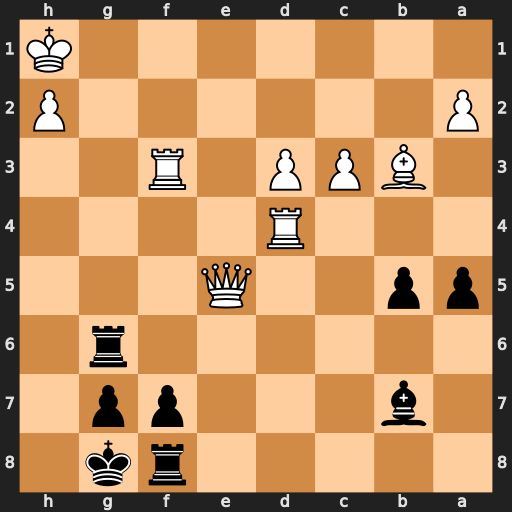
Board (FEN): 5rk1/1b3pp1/6r1/pp2Q3/3R4/1BPP1R2/P6P/7K
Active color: b
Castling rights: -
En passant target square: -
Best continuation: Bxf3#